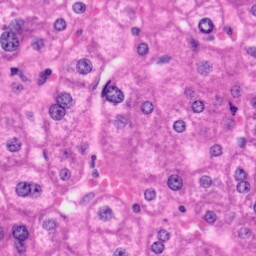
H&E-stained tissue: Liver